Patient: sex F, age 26
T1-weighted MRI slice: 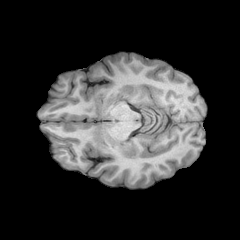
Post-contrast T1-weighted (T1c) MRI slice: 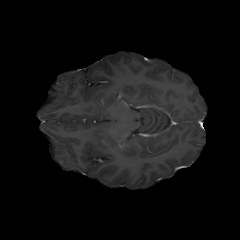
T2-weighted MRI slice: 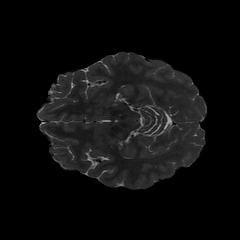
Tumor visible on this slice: no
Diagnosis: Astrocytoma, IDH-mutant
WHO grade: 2